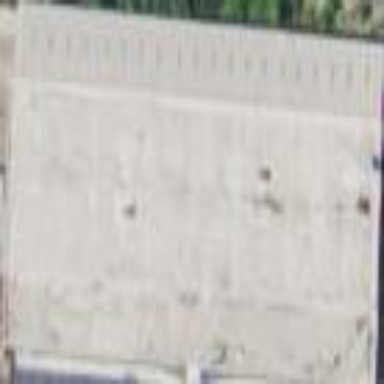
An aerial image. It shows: Building that houses tire shop.